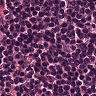
Metastatic tissue present: no